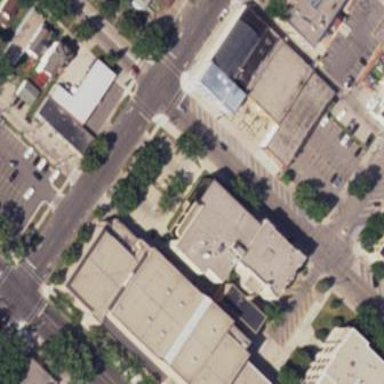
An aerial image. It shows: Parking lane area.